Question: When i am add new post that time select multiple category and store in database like 48,52 into single field sub_cat_id
I am try to get value using IN but not get properly
'''
SELECT *
FROM tbl_listing
WHERE status='1' and sub_cat_id IN (52)
ORDER BY tbl_listing.company_name DESC LIMIT 0, 15
'''

I am store value into db like below screenshot
Please help me
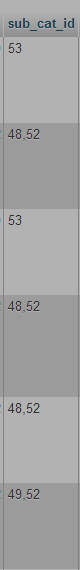
Answer: If you are passing '48,52' as comma separated numbers as a string to 'IN' then search is not performed correctly. You have to use 'FIND_IN_SET' with column and the CSV value.
'''
SELECT * FROM tbl_listing
WHERE status='1'
and ( FIND_INSET( 48, sub_cat_id ) > 0
OR FIND_INSET( 52, sub_cat_id ) > 0 )
ORDER BY
tbl_listing.company_name DESC
LIMIT 0, 15
'''
:
- <URL>